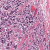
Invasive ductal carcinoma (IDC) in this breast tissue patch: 1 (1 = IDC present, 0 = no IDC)